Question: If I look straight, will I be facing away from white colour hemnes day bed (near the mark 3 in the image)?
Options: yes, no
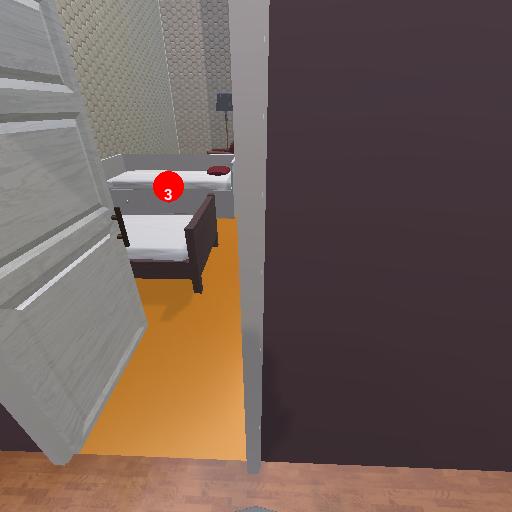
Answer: yes